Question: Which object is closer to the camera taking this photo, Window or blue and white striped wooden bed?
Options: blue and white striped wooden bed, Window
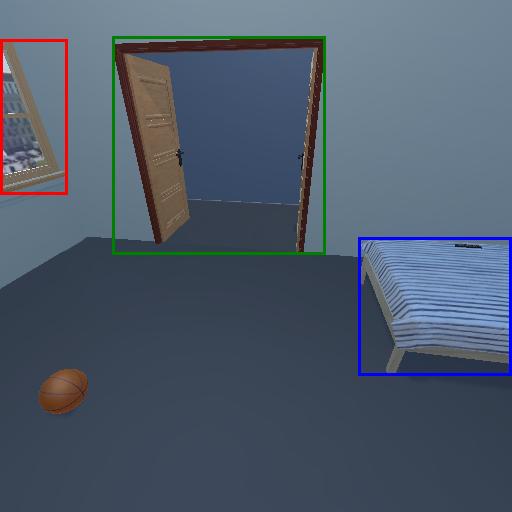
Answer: blue and white striped wooden bed